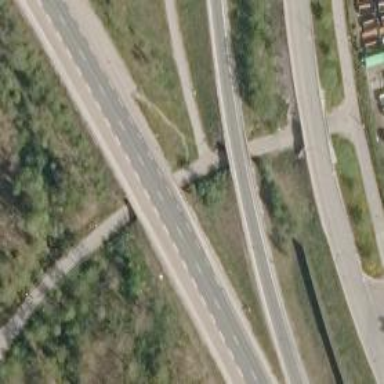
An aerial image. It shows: Asphalt cycleway.